Interaction volume radius: 10 \u00c5
Interaction volume height: 30 \u00c5
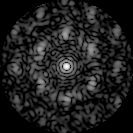
Disorder parameter: 0.6959